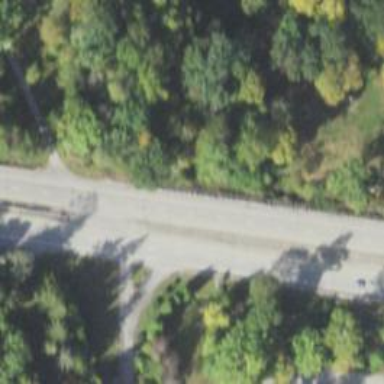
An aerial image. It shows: Trunk highway.